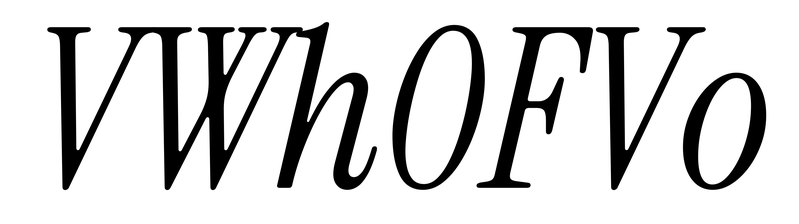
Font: InstrumentSerif-Italic